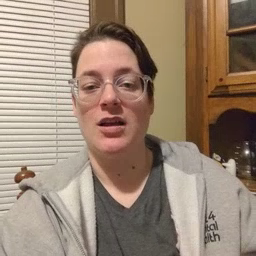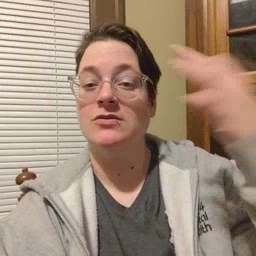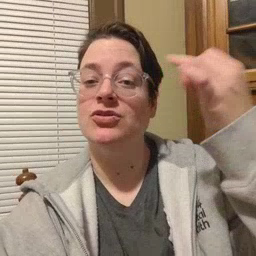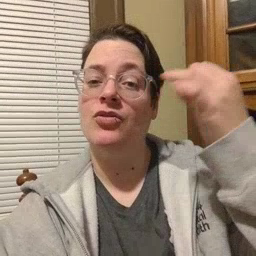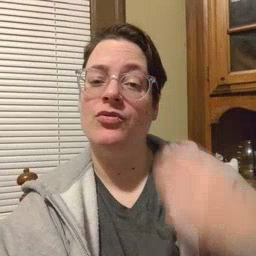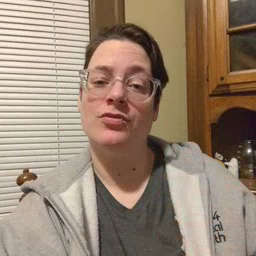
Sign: shower